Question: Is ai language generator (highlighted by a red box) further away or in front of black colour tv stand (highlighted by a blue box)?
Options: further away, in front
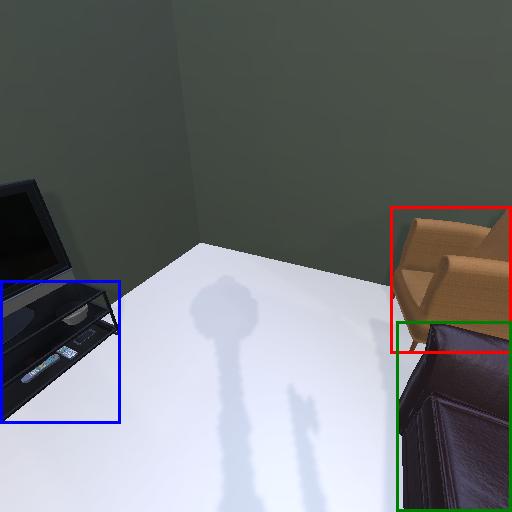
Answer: further away